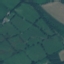
Label: Pasture